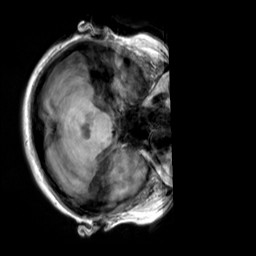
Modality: T1w
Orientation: axial
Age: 46
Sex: female
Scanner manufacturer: siemens
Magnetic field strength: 3 T
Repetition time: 2.3 s
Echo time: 0.00303 s